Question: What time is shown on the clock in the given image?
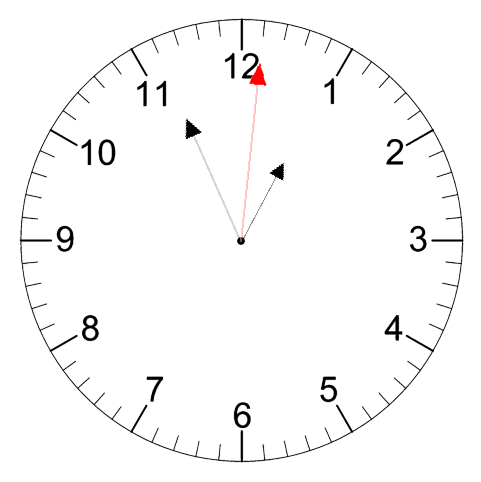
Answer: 12:56:01